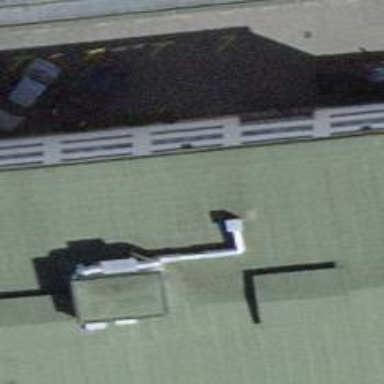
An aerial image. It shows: Office building.